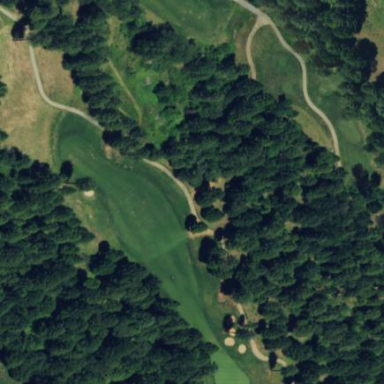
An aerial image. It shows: Golf rough area.